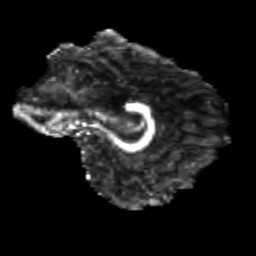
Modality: FA
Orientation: sagittal
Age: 25
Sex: female
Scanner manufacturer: siemens
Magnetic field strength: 3 T
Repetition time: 3.5 s
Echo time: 0.104 s